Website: walmart
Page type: customer-info-address
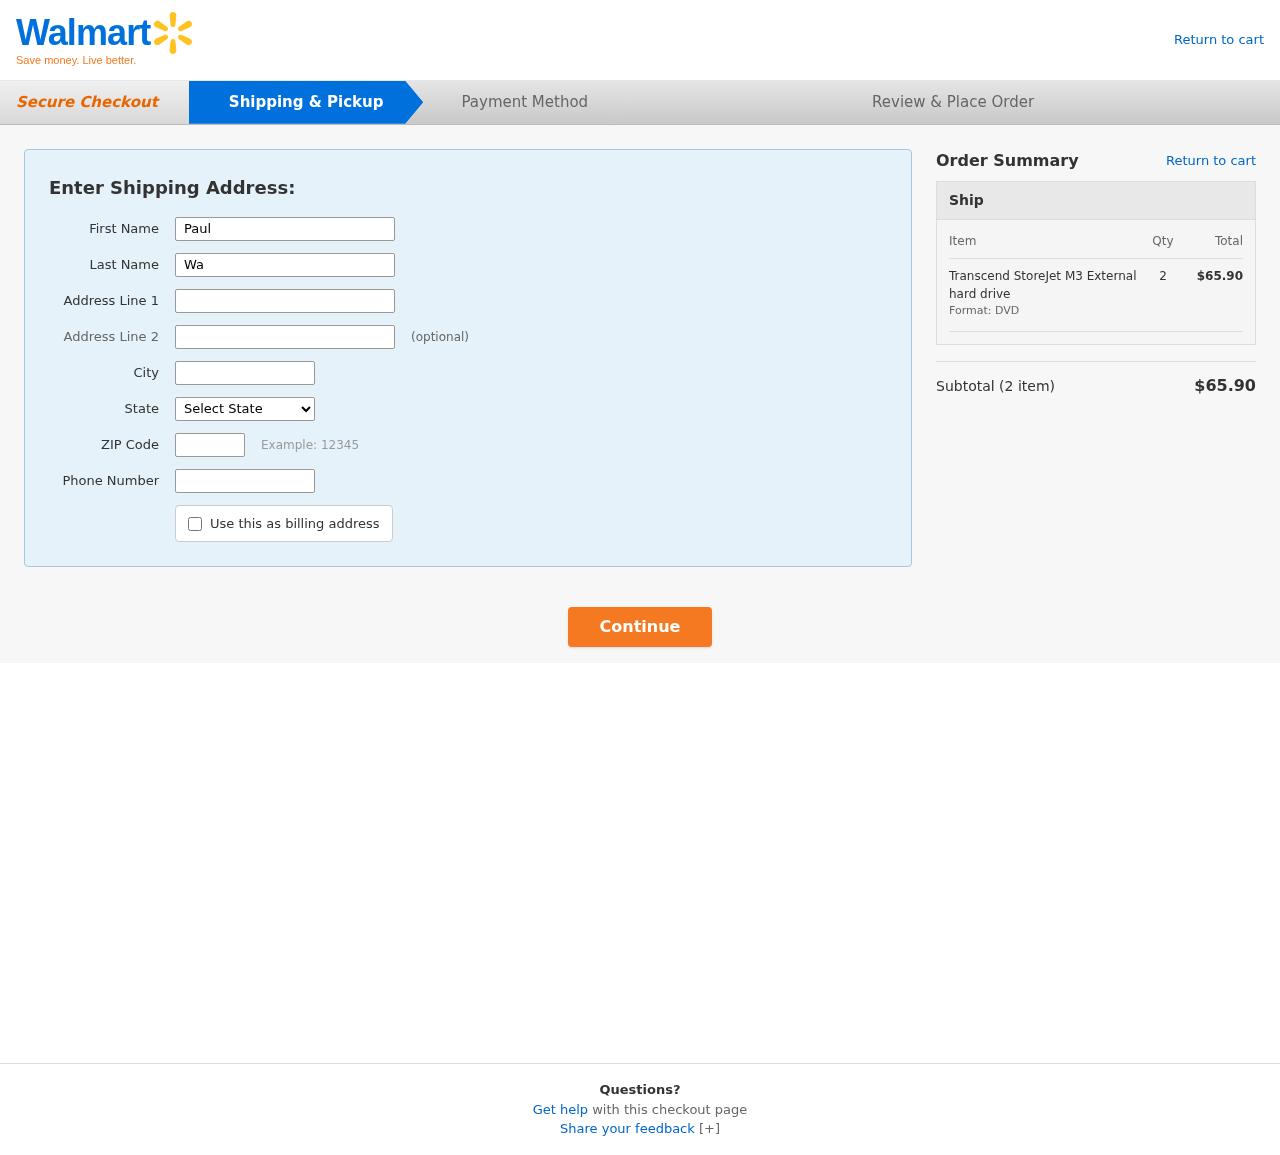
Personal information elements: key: PII_CITY
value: Lake Thomasfort
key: PII_FIRSTNAME
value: Paul
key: PII_LASTNAME
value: Warner
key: PII_PHONE
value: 9637983148
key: PII_POSTCODE
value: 01413
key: PII_STATE
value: New York
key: PII_STREET
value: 93206 Gray Mission
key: PII_STREET2
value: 442 Gray Drives Apt. 718
Product elements: key: PRODUCT1_NAME
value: Transcend StoreJet M3 External hard drive
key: PRODUCT1_QUANTITY
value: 2
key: PRODUCT1_LINE_TOTAL
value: $65.90
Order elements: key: ORDER_NUM_ITEMS
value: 2
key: ORDER_SUBTOTAL
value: $65.90